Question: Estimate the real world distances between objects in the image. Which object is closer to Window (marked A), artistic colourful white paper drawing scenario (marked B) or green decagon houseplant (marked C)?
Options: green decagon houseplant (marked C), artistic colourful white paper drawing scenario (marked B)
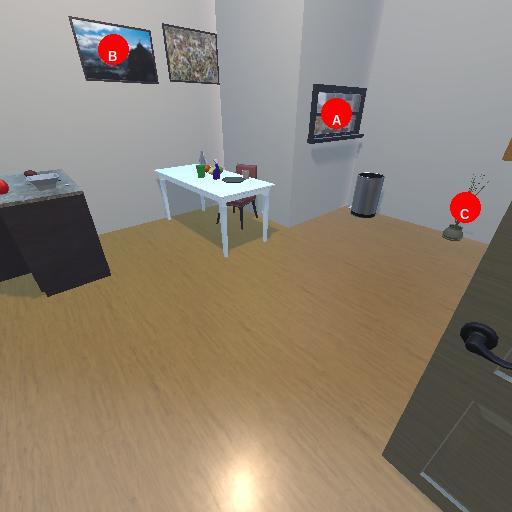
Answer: green decagon houseplant (marked C)